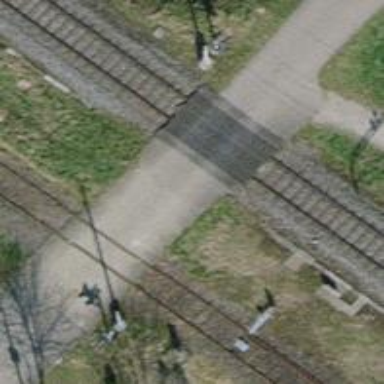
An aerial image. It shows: Single railway track with electrified contact line.